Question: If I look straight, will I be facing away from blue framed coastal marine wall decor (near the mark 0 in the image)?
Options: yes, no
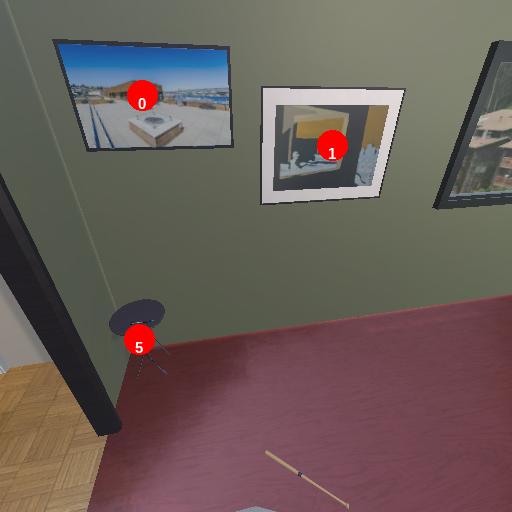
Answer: yes